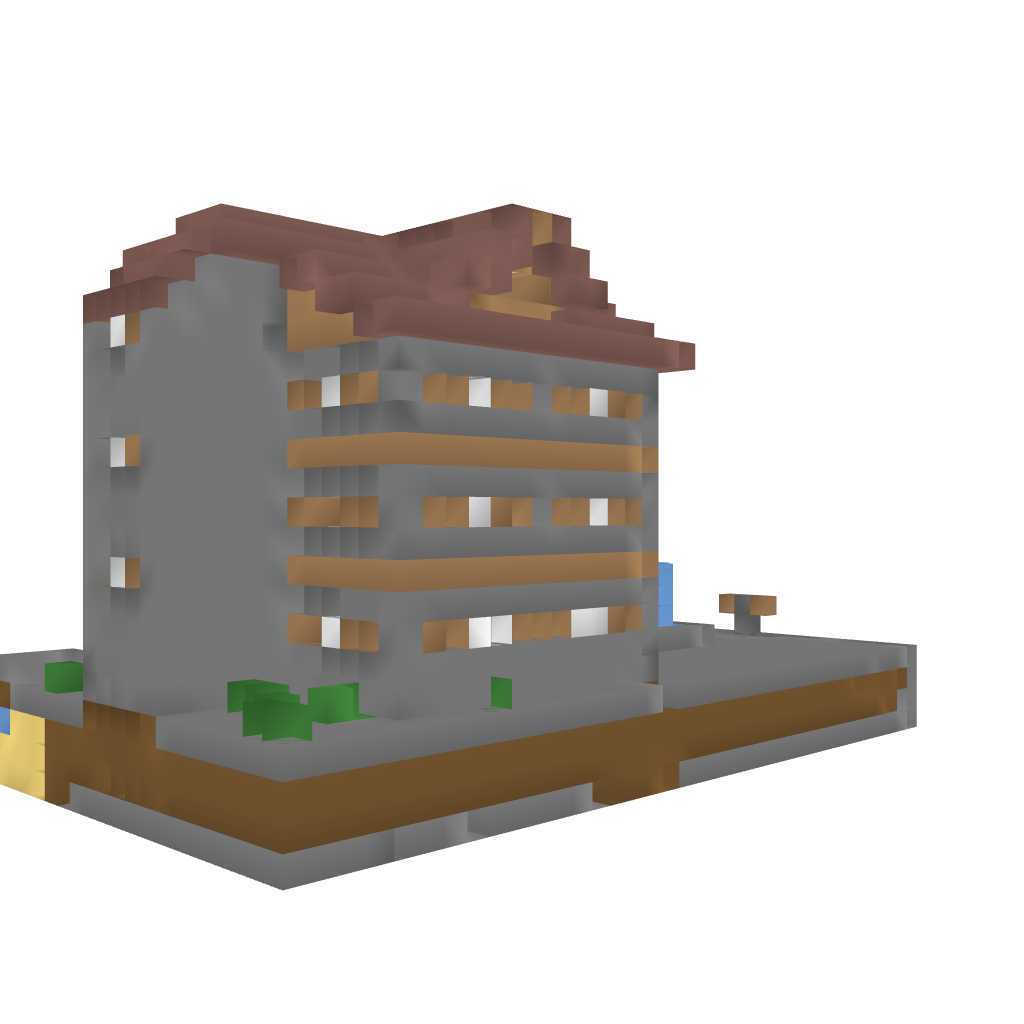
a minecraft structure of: Simple Medieval Inn bad low quality